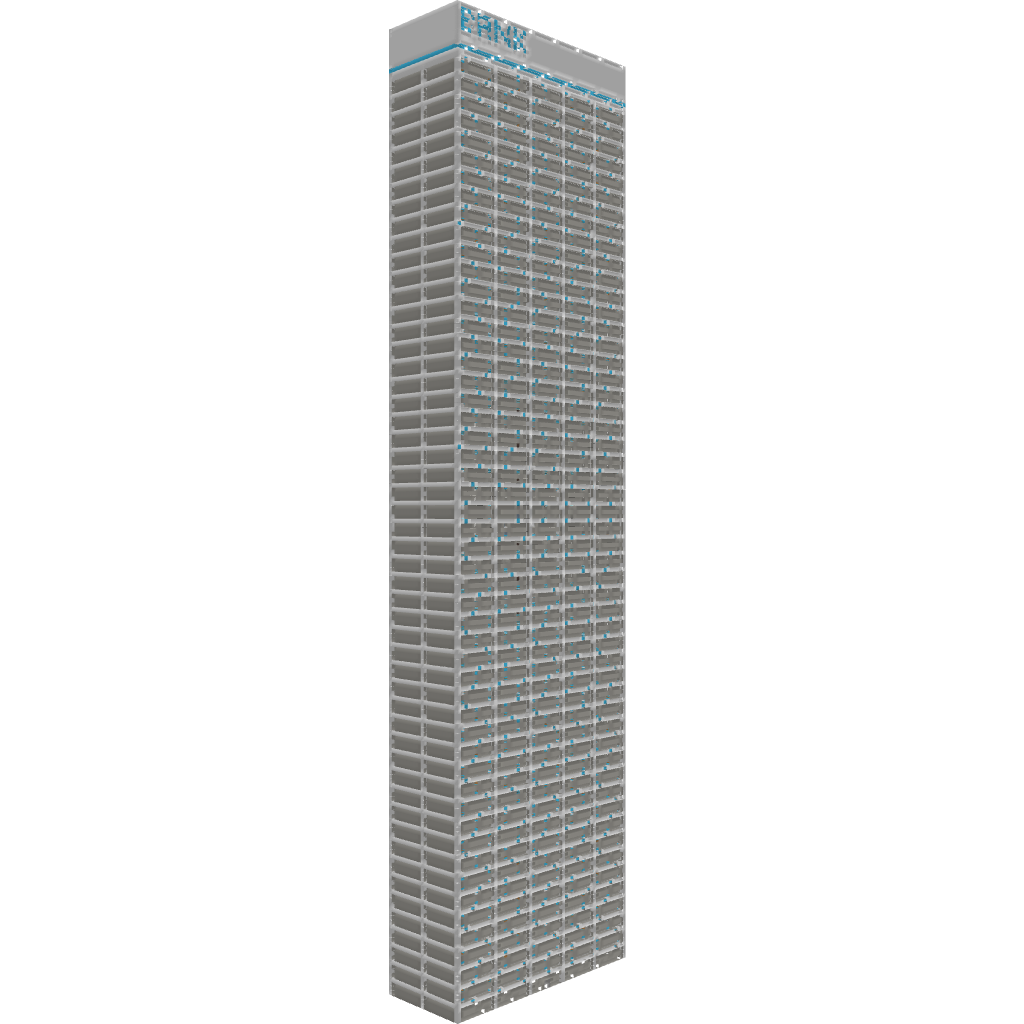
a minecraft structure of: Bank office